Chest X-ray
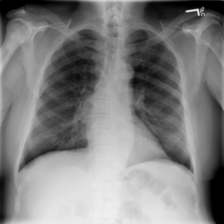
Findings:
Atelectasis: negative
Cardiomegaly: negative
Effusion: negative
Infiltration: negative
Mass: negative
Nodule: negative
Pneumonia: negative
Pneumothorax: negative
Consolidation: negative
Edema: negative
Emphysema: negative
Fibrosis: negative
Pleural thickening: negative
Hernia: negative